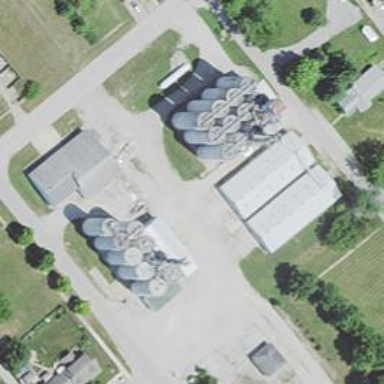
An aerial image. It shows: Silo.